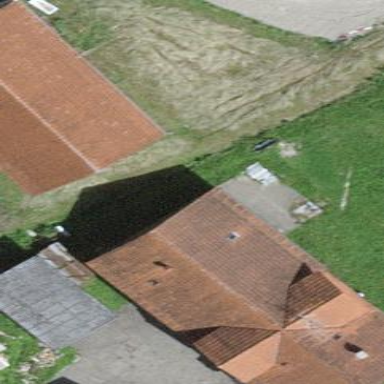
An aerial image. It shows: Farm auxiliary building.